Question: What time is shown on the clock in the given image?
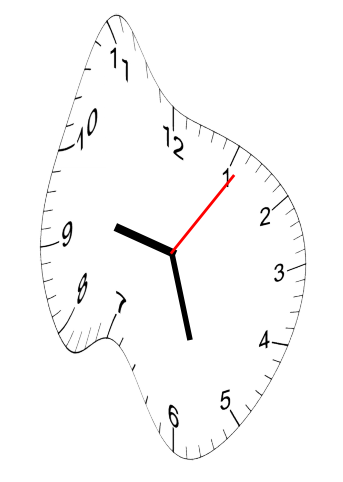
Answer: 09:27:06